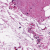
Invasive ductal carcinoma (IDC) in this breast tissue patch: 0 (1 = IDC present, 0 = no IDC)